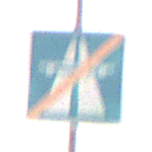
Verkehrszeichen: EndeAutbahn
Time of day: MorningAfternoon
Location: Outdoor (Nature)
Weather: Overcast
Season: NotSpecified
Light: Natural